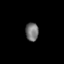
Tissue: prostate
Cell type: T cells
Senescence score: 0.2539
Nuclear area (px): 231
Mean DAPI intensity: 117.554